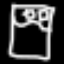
Label: bed